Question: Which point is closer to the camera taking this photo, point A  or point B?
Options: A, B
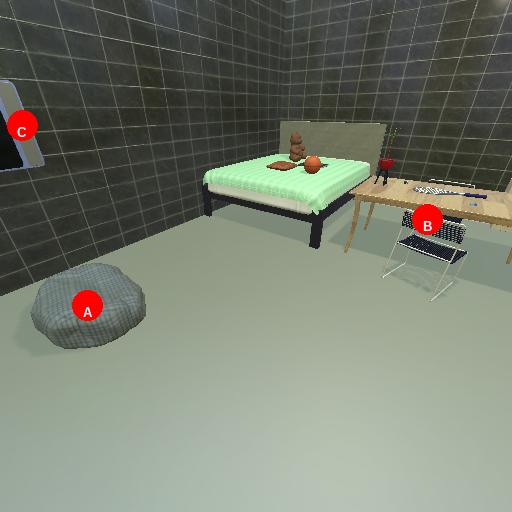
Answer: A